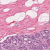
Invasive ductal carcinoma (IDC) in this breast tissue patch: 0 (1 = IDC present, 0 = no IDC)